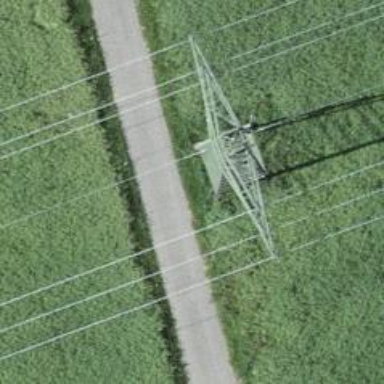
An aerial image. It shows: Power tower.